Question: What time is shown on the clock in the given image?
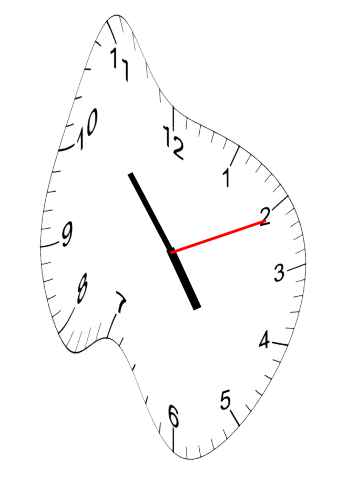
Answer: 04:53:11